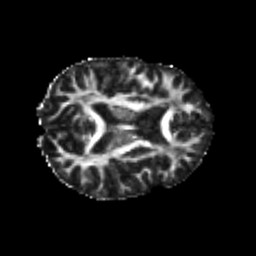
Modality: FA
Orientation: axial
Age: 24
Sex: male
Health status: healthy
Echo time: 0.074 s